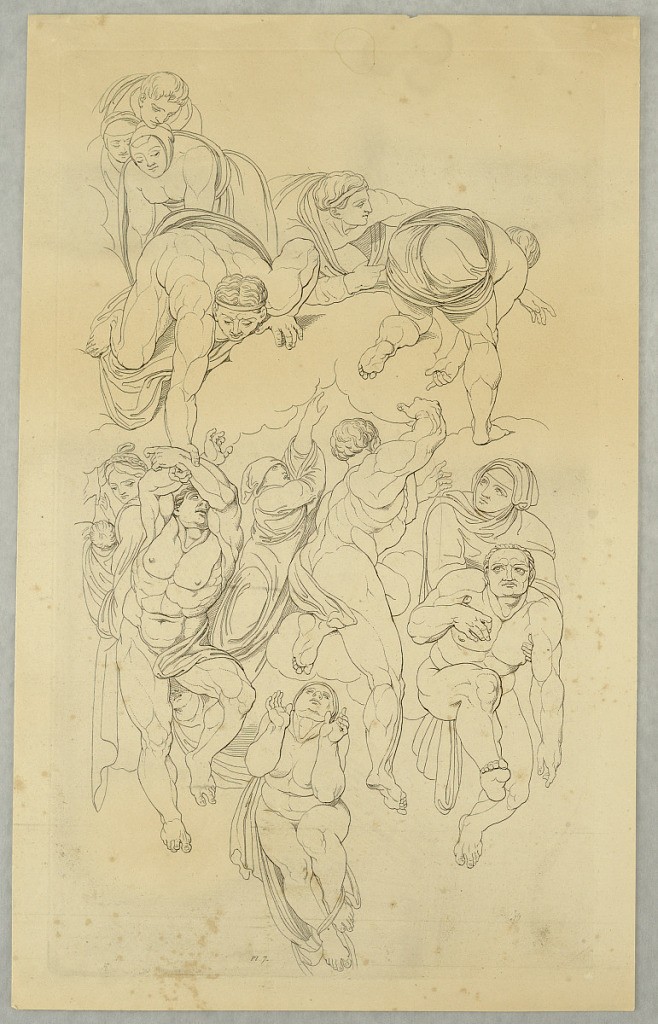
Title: Plate, from Le Jugement Universal
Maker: Tommaso Piroli, Italian, 1752 - 1824
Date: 1808
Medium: Etching on paper
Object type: Print
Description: Plate 7